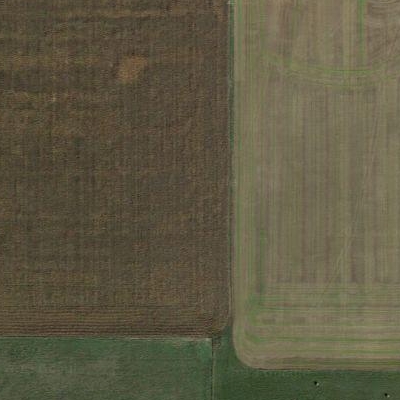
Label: Field